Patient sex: F
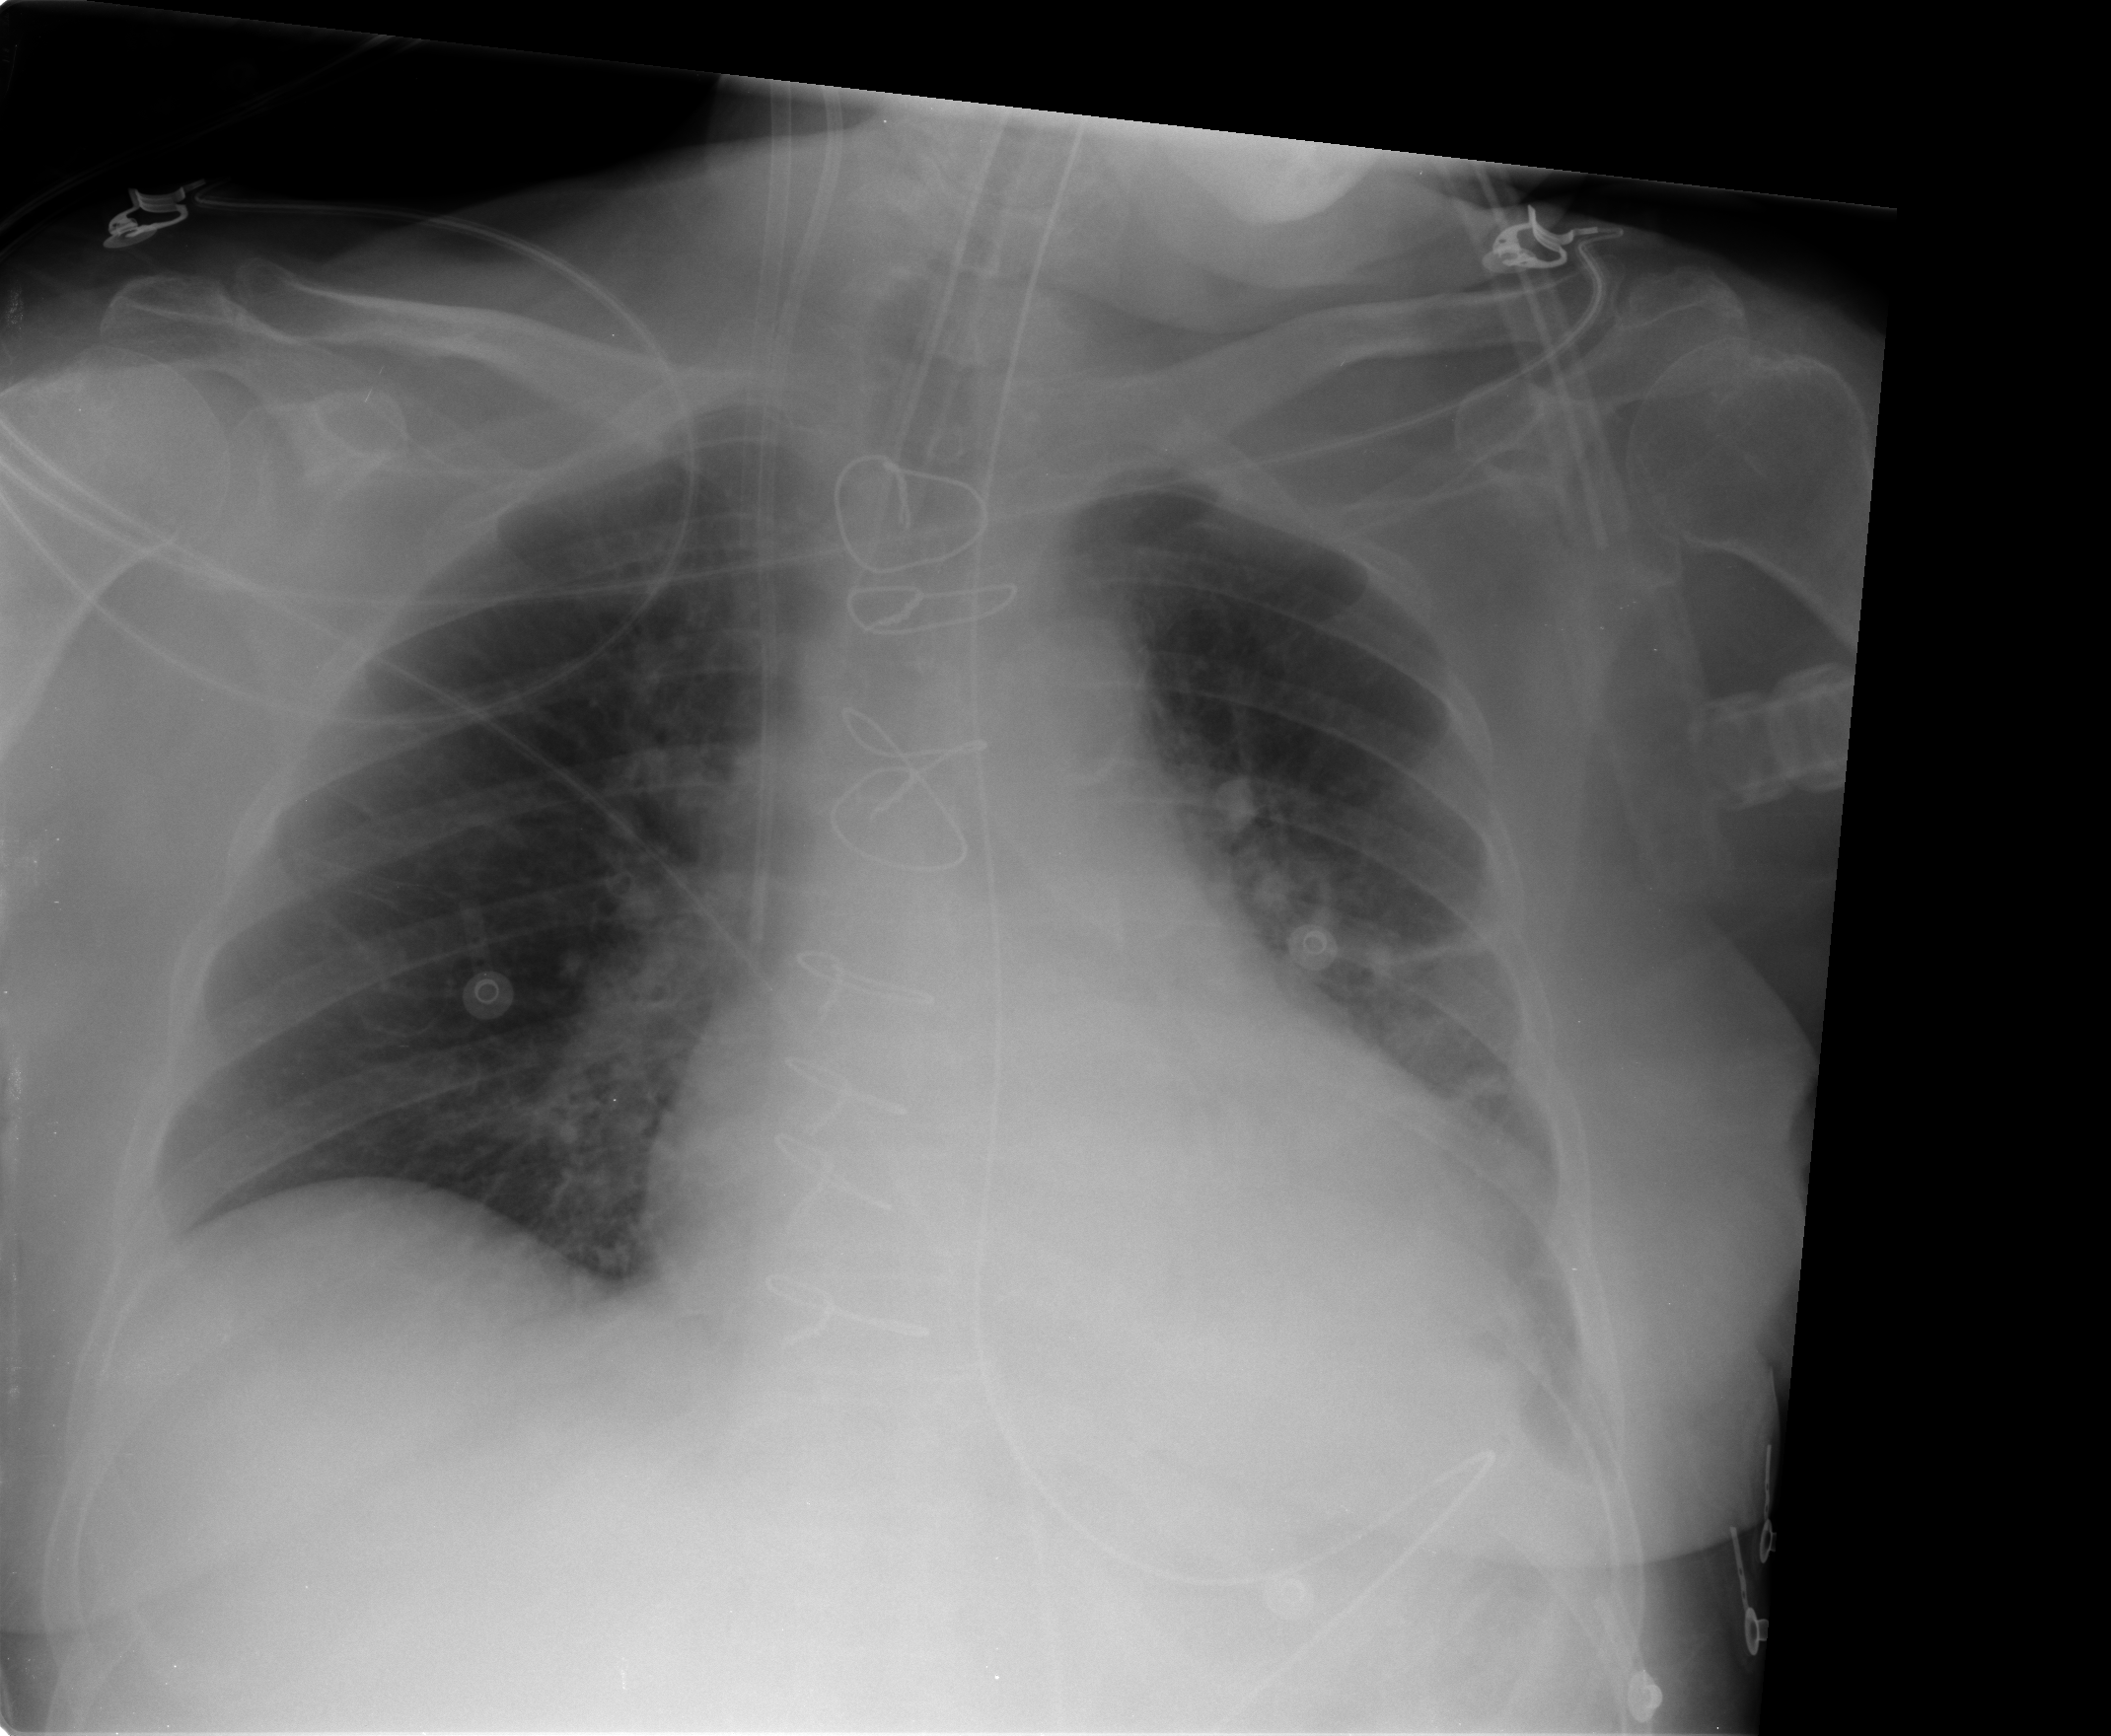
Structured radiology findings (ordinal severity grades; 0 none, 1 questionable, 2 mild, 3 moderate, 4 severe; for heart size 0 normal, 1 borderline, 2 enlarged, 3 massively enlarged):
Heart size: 2
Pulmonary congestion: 0
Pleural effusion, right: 0
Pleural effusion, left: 0
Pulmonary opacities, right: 0
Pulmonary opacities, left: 0
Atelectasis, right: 0
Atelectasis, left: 2